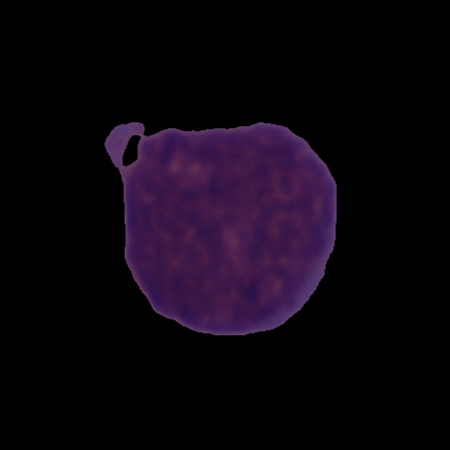
Label: cancer